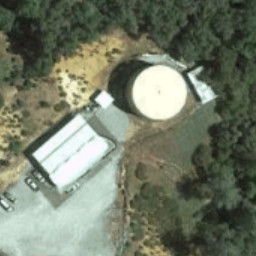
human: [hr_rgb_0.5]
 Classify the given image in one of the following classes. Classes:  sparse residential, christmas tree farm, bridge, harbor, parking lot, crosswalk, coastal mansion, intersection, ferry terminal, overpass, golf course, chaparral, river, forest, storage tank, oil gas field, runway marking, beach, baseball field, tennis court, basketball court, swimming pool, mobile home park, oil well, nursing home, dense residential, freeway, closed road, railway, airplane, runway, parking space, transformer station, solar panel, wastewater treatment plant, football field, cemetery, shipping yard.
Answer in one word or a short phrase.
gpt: storage tank